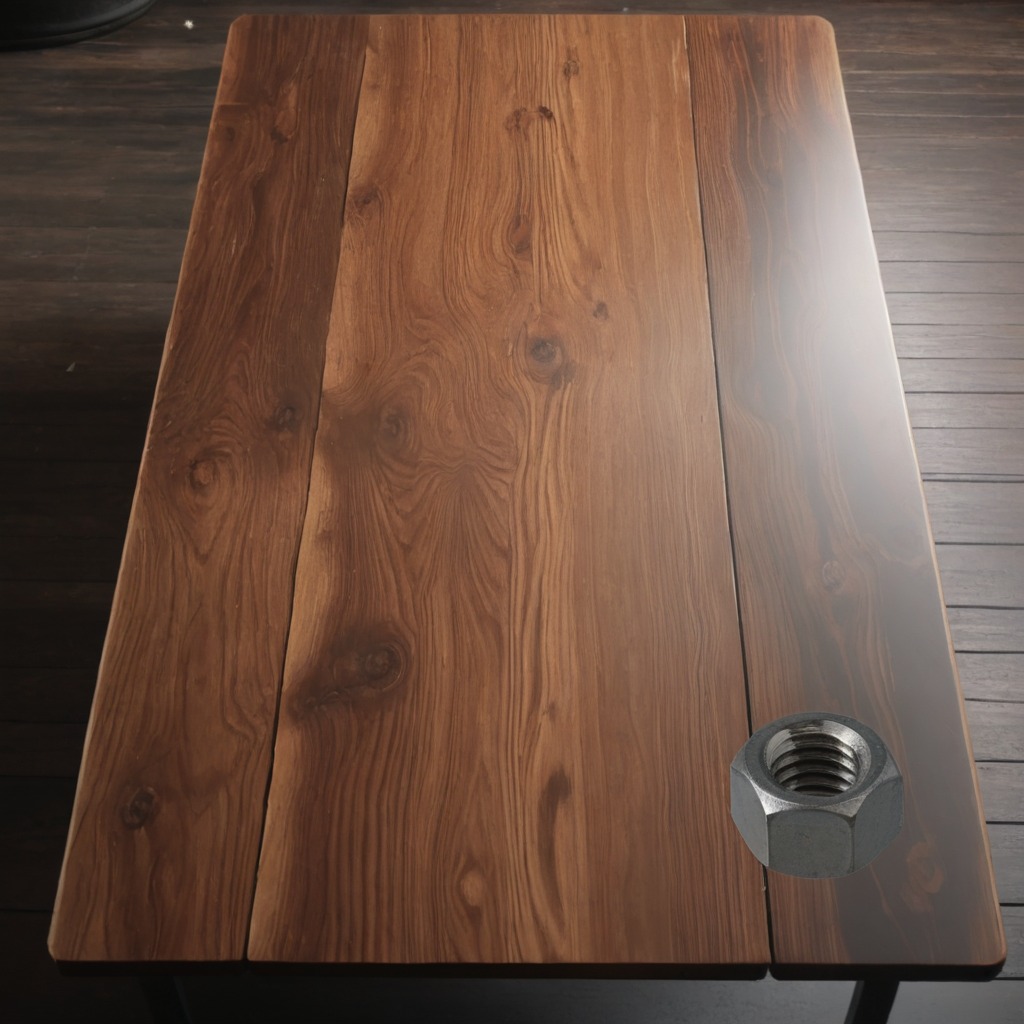
A metal nut is lying on the oil-spilled wooden table in a vintage motorcycle garage.